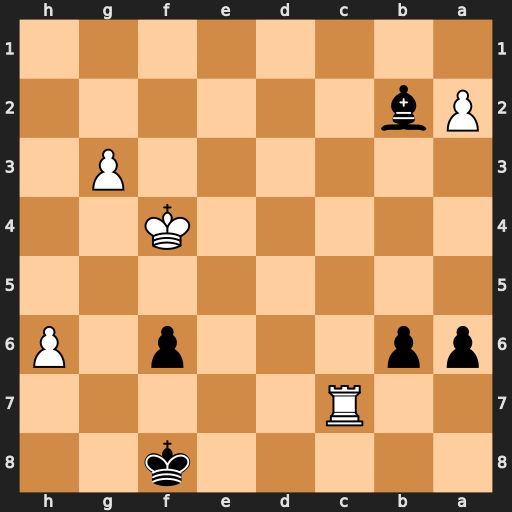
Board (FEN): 5k2/2R5/pp3p1P/8/5K2/6P1/Pb6/8
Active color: b
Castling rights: -
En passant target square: -
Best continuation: Be5+ Kf5 Bxc7